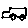
Label: car